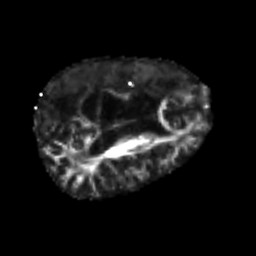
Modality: FA
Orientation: axial
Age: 55
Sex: male
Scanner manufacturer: siemens
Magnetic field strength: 3 T
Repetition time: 4.987 s
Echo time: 0.0792 s